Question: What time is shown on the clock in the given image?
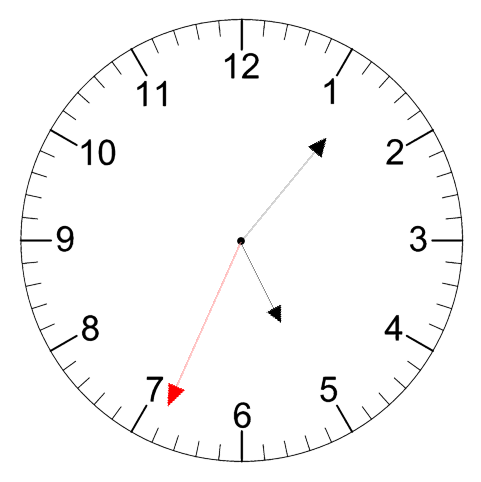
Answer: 05:06:34